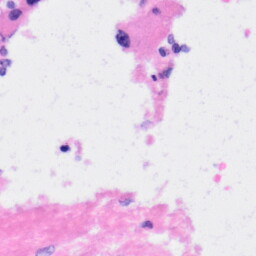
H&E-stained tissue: Liver